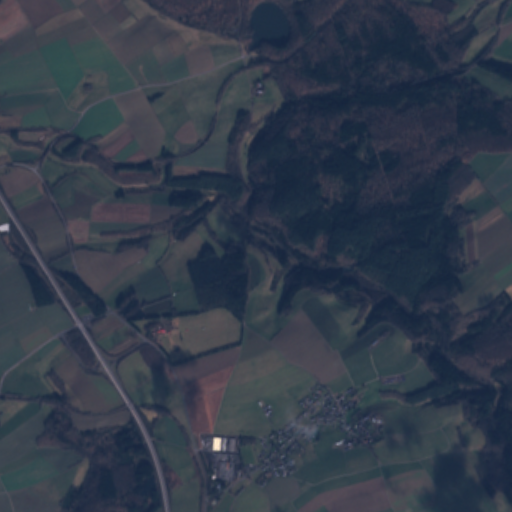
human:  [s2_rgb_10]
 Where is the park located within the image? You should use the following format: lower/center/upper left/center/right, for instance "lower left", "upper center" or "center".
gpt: The park is located in the lower center of the image.
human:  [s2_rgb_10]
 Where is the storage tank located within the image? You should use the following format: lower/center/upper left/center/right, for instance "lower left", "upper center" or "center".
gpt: The storage tank is located in the lower right of the image.
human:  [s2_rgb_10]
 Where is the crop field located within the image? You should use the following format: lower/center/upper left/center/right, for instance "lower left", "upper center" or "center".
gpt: There is no crop field in the image.